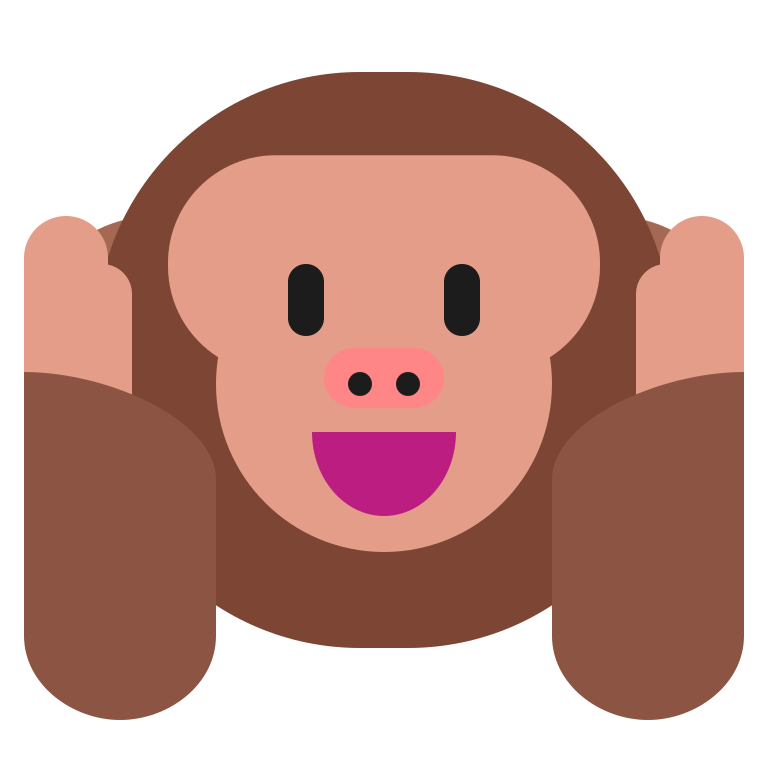
hear no evil monkey flat